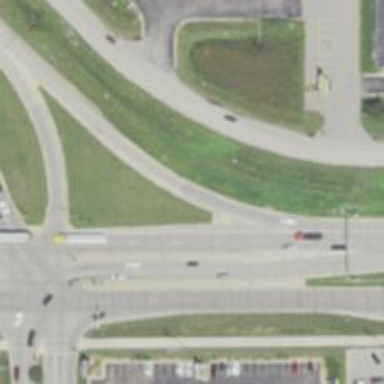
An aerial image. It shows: Tertiary link road with asphalt surface.